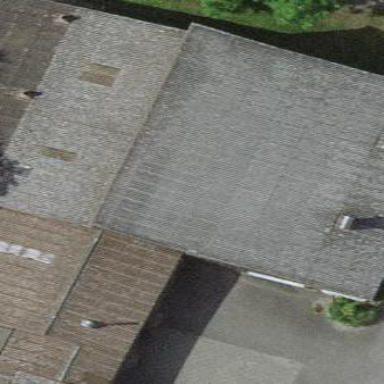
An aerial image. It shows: Rural barn.